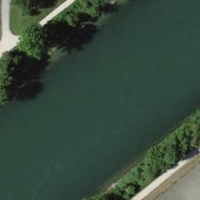
EUNIS habitat code: 15
Species observed at this site:
Urtica dioica